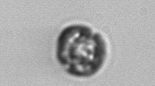
Label: Dinophyceae